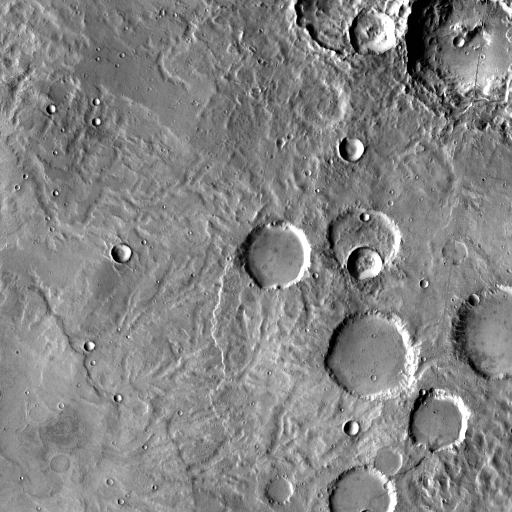
Crater classes present: Background, Other, Layered, Buried, Secondary